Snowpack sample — Snodgrass Mountain, Crested Butte, Colorado (2/4/25, 12:06 PM MST)
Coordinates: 38.923, -106.968
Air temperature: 35 °F
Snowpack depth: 80 cm
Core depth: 30 cm
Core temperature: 35.6 °F
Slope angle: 14°, slope face: 78°
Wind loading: low
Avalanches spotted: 0
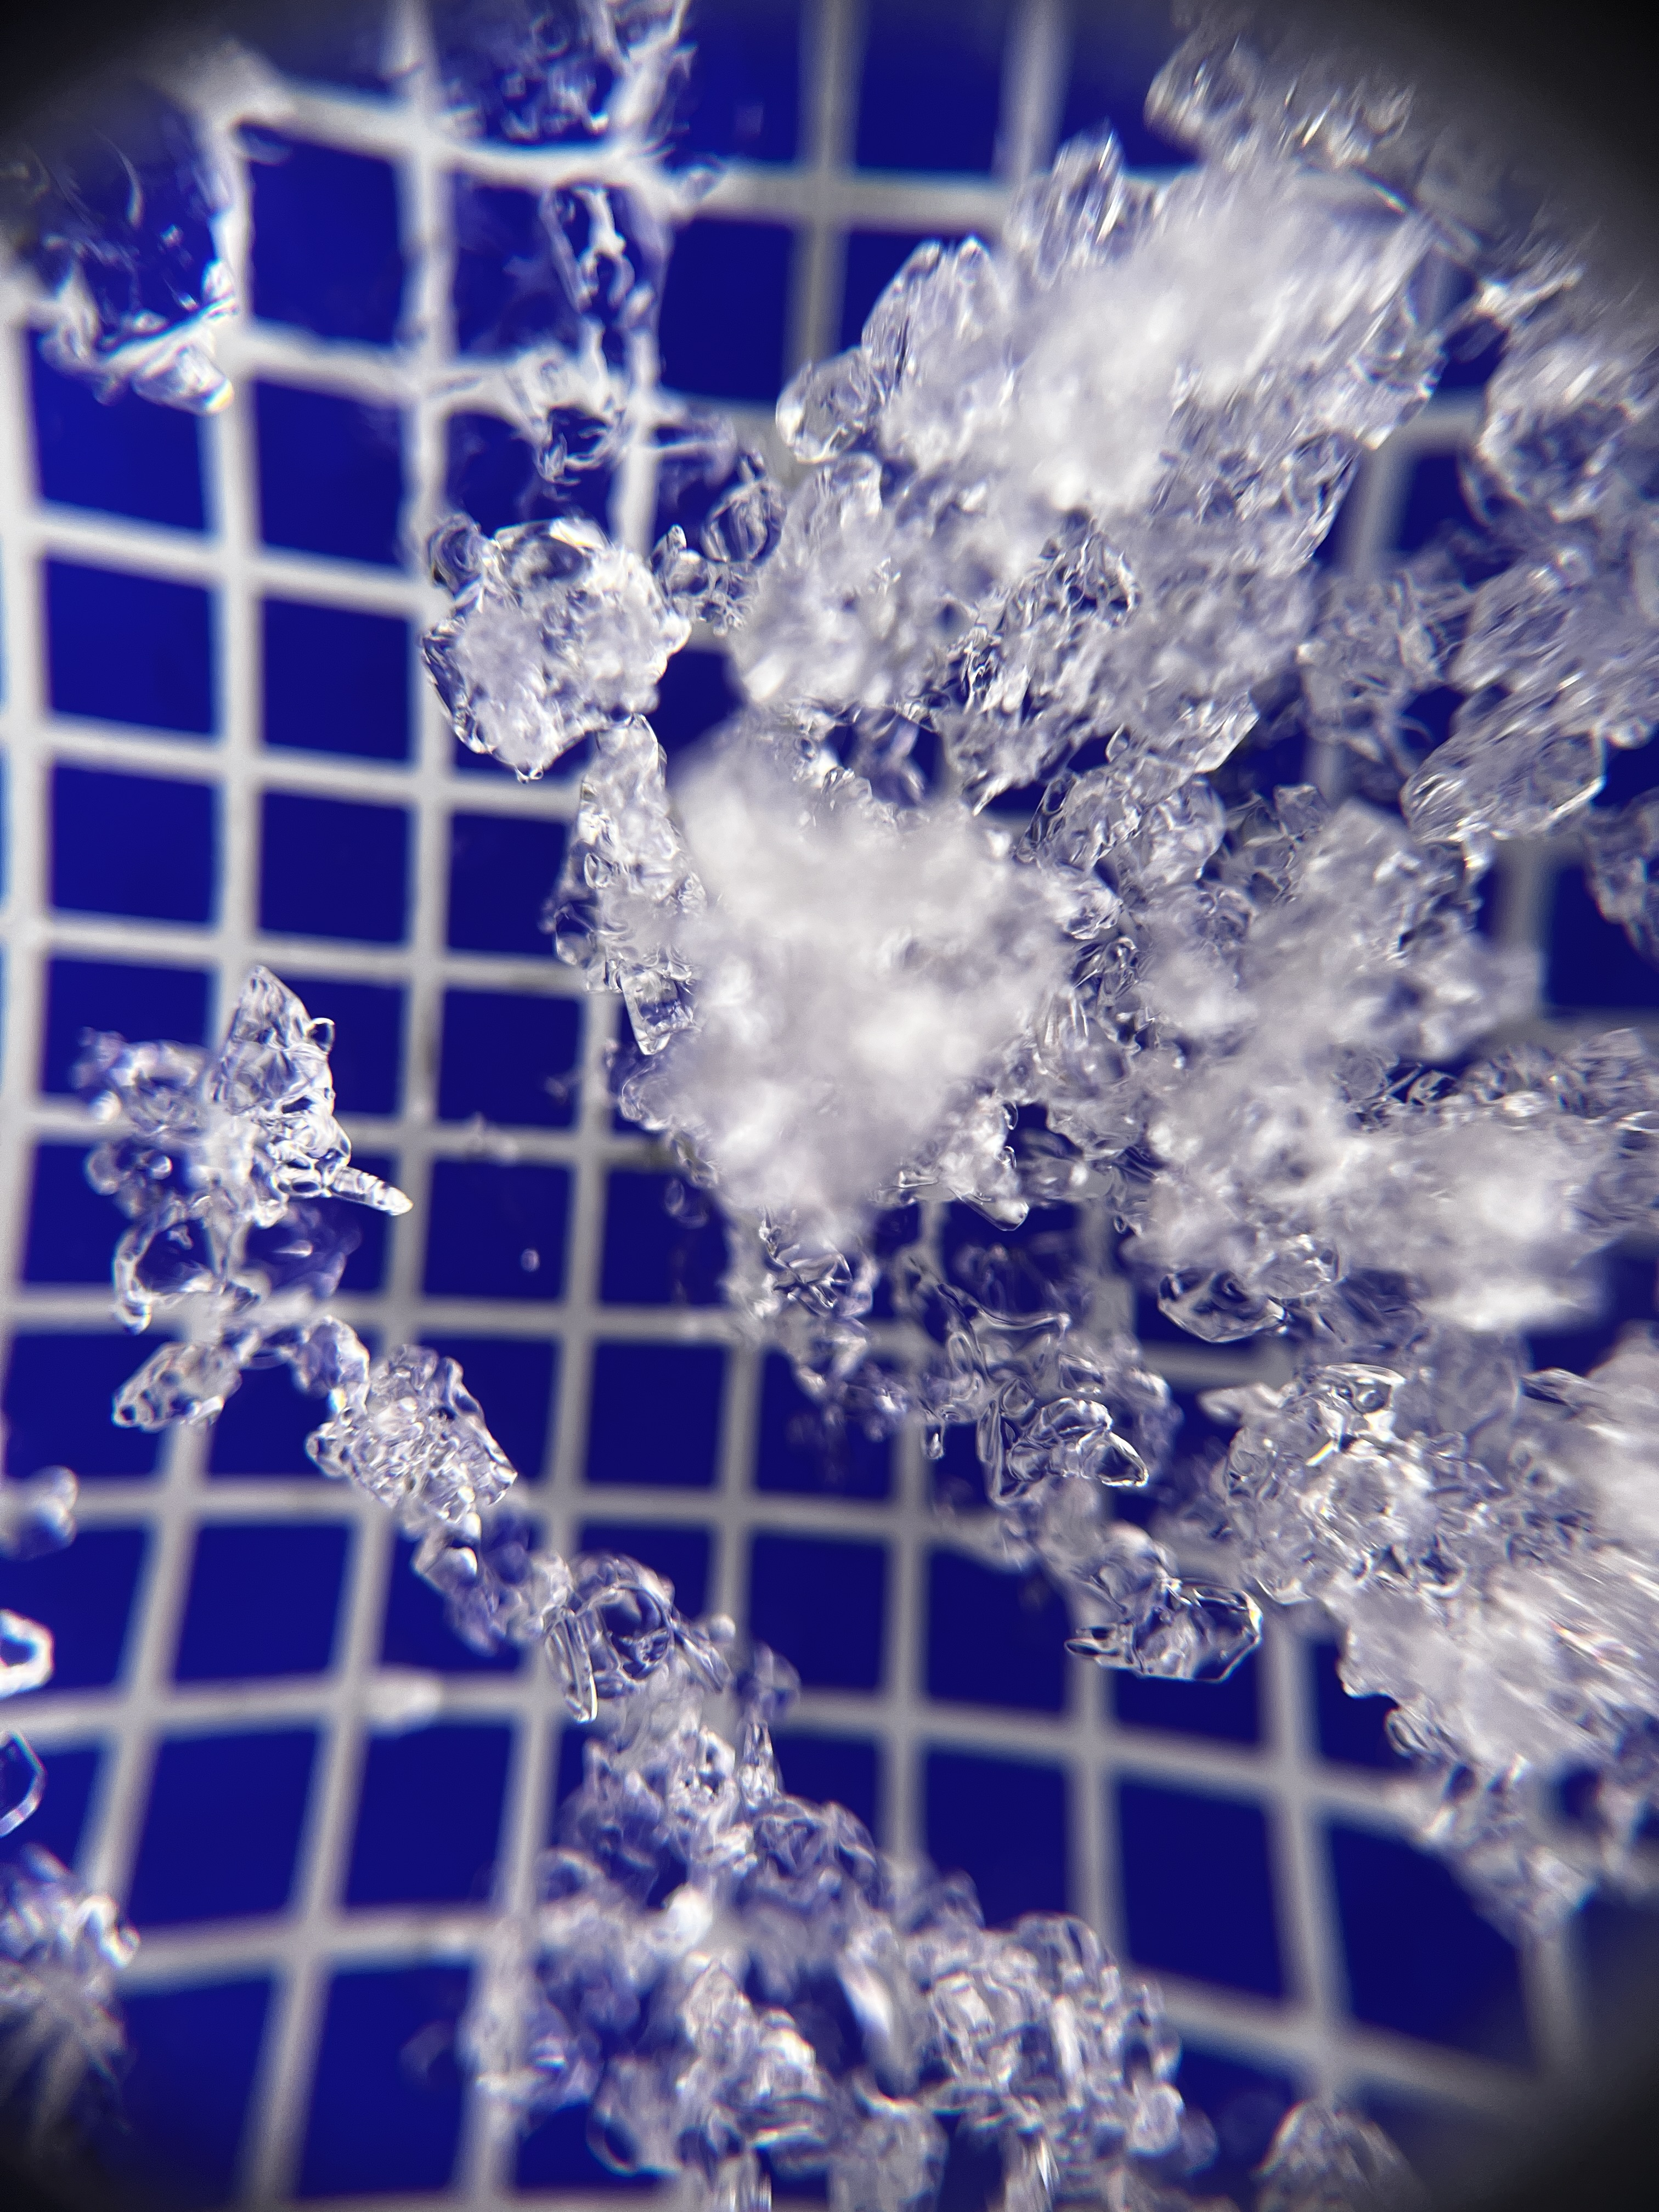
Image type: magnified_profile
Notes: No avalanches nearby, unusually warm weather for the last month reported by residents, Collected 25 yards from treeline